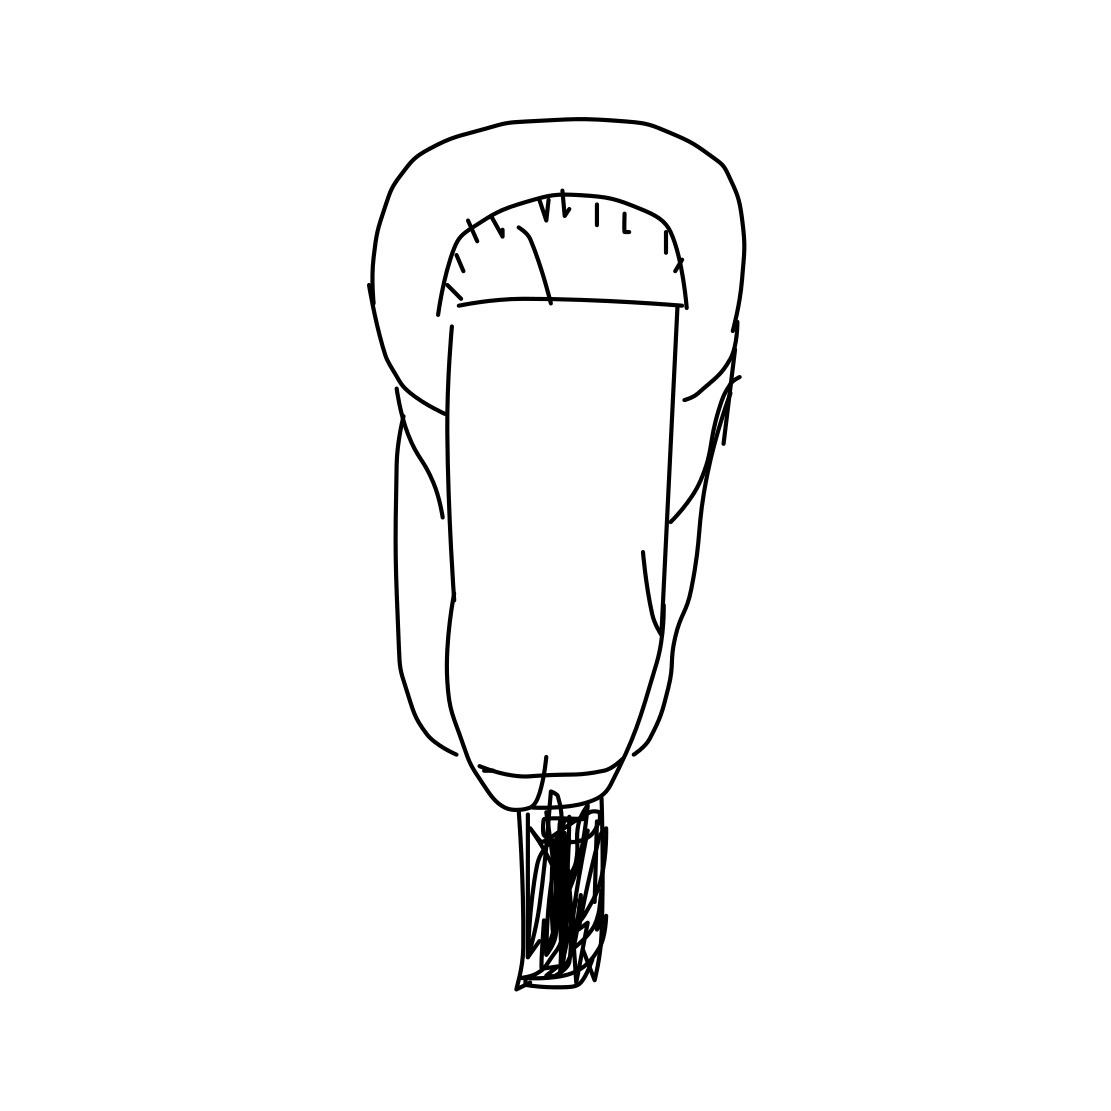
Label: parking meter